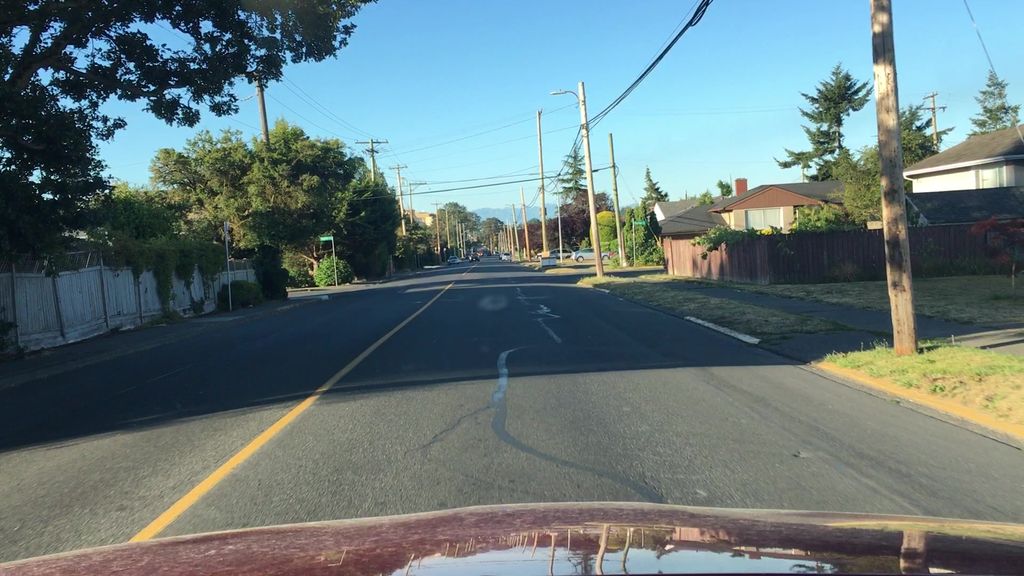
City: victoria